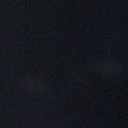
Screen state: off